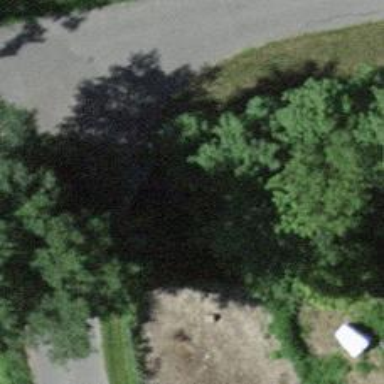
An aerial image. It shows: Culvert tunnel.